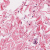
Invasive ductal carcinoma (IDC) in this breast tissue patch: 0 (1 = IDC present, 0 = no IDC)